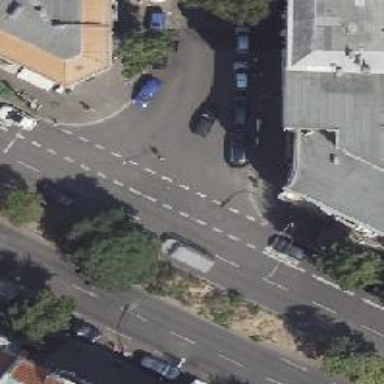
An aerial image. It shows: Unmarked road crossing.